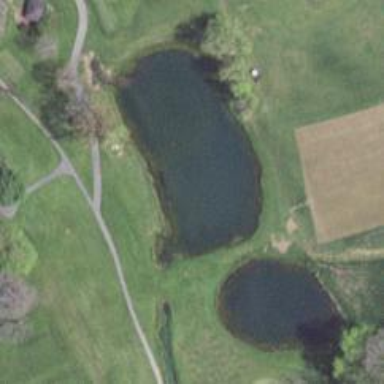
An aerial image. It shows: Water hazard on golf course.